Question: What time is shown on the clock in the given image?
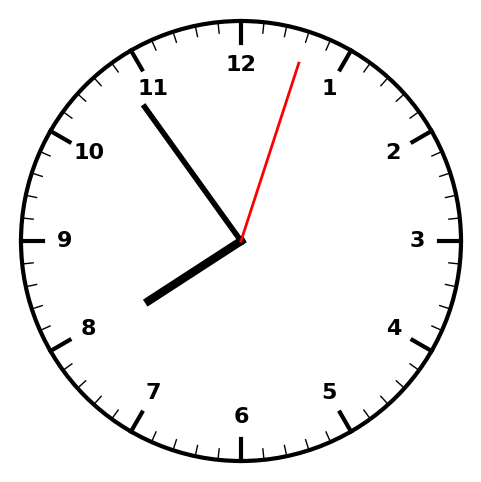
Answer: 07:54:03